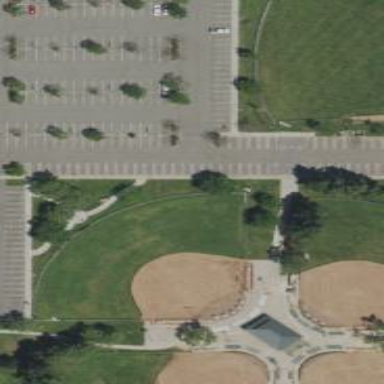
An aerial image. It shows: Baseball pitch for leisure land activities.